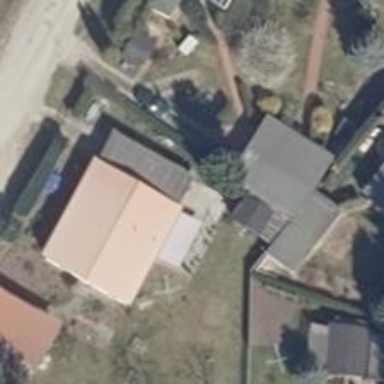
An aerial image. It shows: Detached building.